Interaction volume radius: 5 \u00c5
Interaction volume height: 20 \u00c5
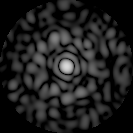
Disorder parameter: 0.8169